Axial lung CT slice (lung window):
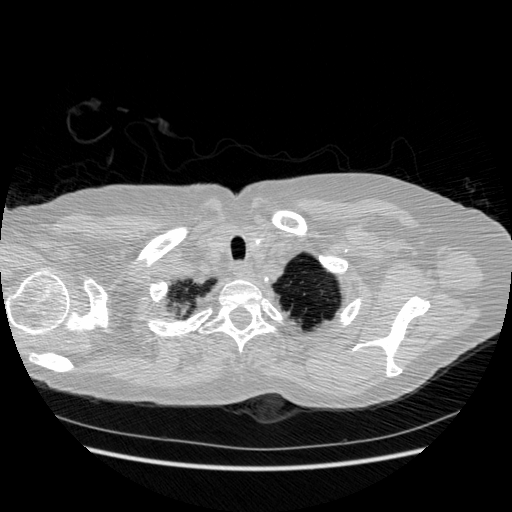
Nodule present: no